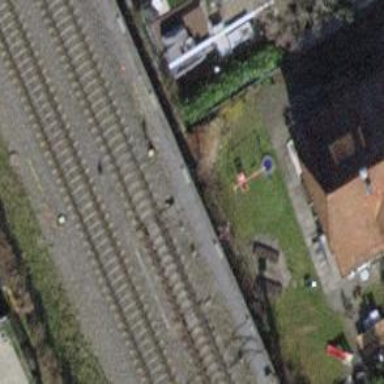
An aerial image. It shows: Railway switch.